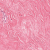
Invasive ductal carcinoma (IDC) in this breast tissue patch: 0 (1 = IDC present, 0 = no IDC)